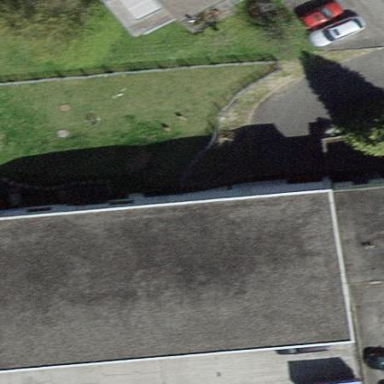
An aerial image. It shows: Garage.